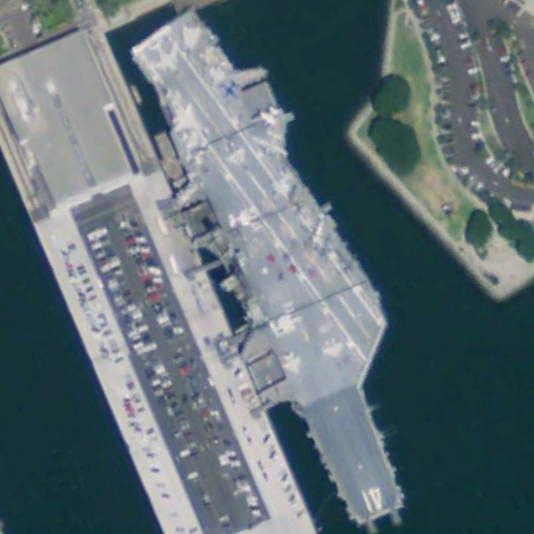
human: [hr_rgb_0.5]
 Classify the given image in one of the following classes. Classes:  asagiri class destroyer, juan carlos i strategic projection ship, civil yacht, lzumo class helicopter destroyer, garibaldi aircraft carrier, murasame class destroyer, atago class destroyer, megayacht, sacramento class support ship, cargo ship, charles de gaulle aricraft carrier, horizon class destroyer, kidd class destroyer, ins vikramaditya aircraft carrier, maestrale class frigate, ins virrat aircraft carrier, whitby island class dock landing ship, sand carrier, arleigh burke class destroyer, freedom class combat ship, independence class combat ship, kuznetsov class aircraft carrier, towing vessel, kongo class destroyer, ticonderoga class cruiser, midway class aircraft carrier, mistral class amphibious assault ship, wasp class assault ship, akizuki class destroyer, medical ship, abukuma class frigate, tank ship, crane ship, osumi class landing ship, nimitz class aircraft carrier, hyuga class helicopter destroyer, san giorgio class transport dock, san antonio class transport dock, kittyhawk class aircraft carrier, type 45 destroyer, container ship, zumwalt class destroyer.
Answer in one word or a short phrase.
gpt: Midway class aircraft carrier